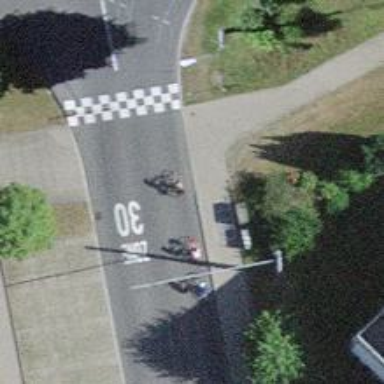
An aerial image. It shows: Crossing on the path.